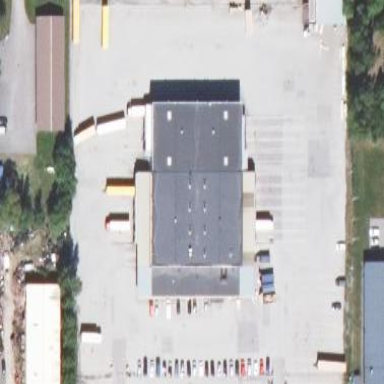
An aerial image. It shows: Industrial building.